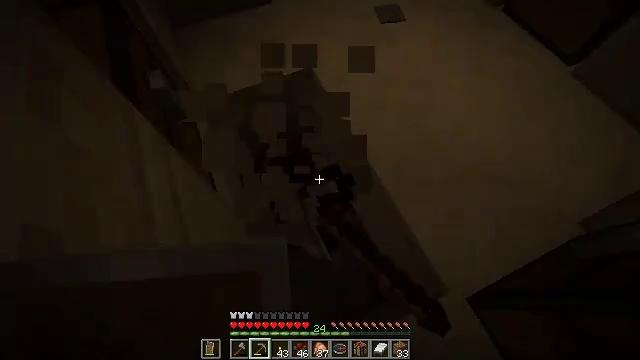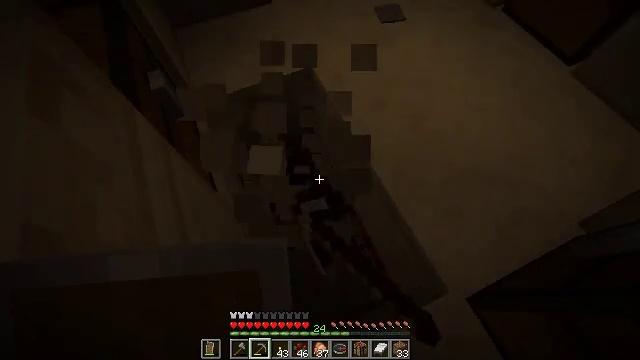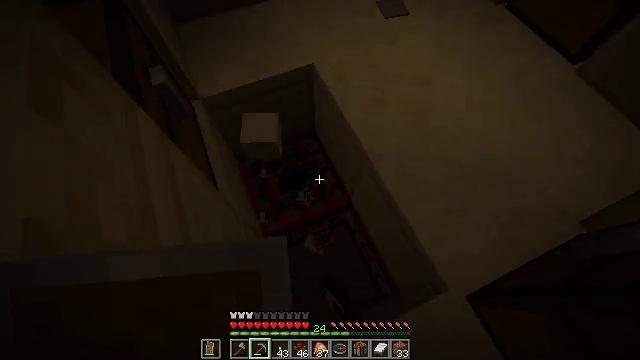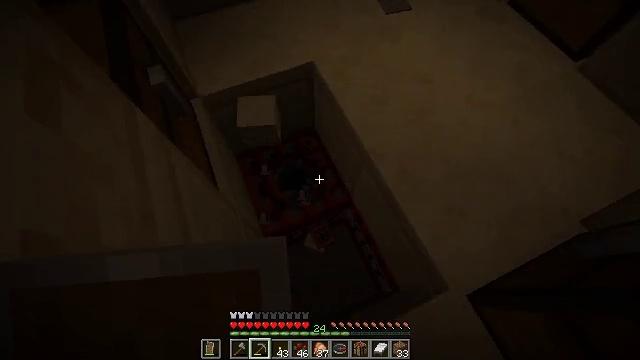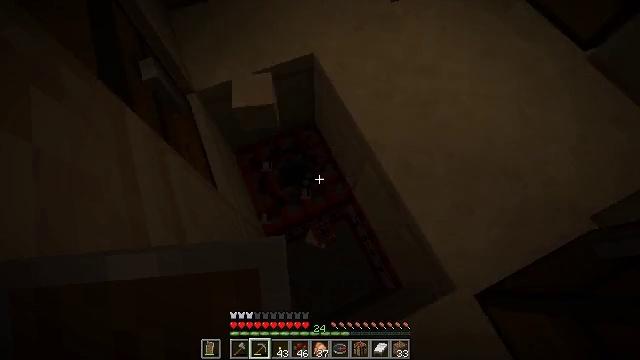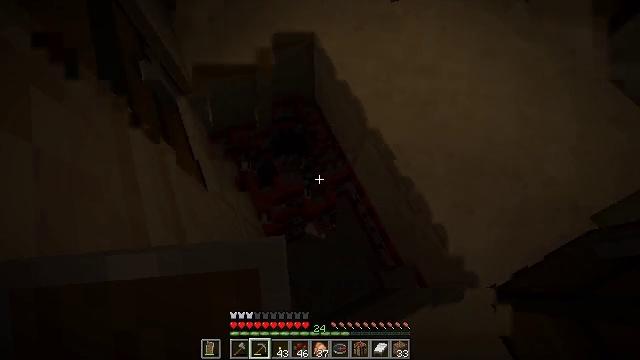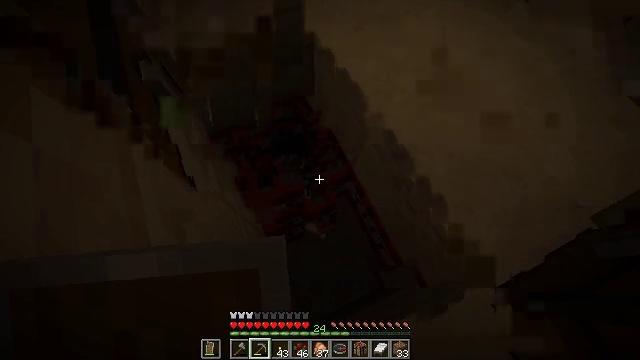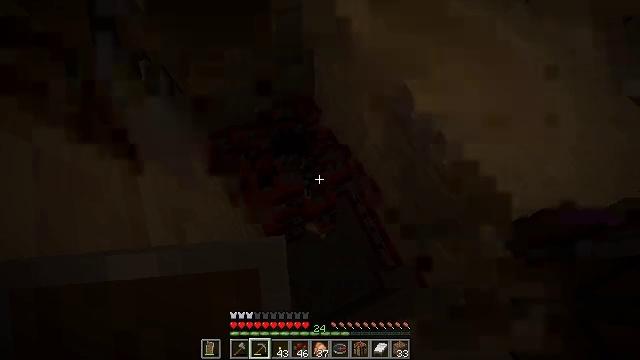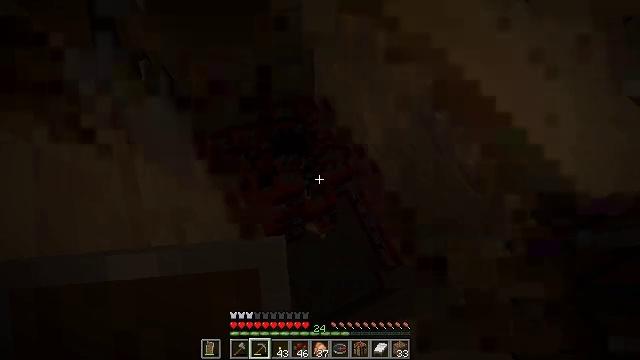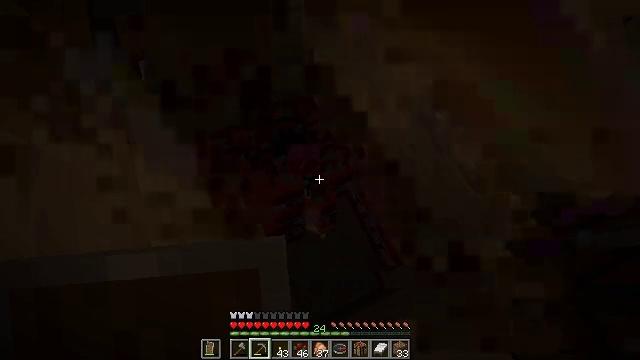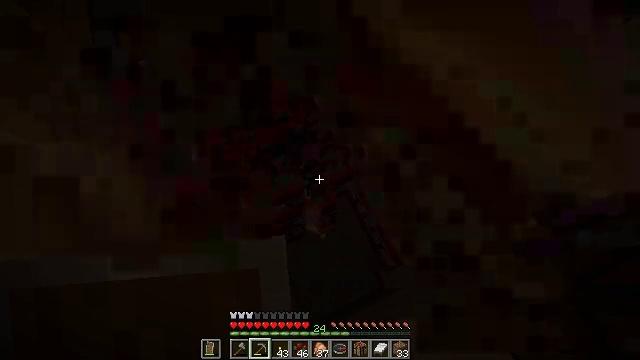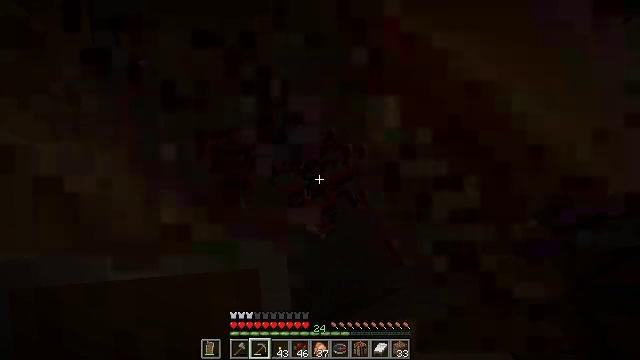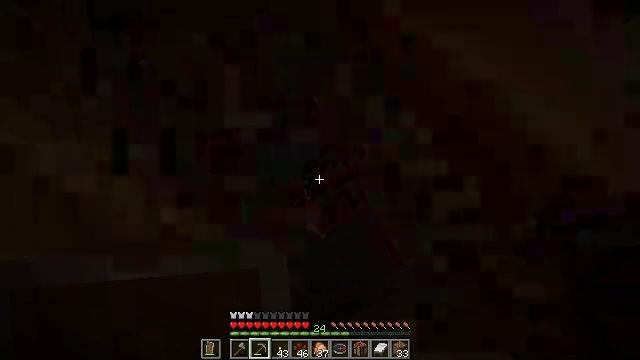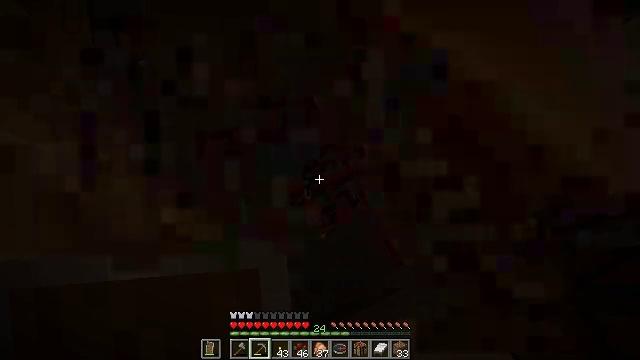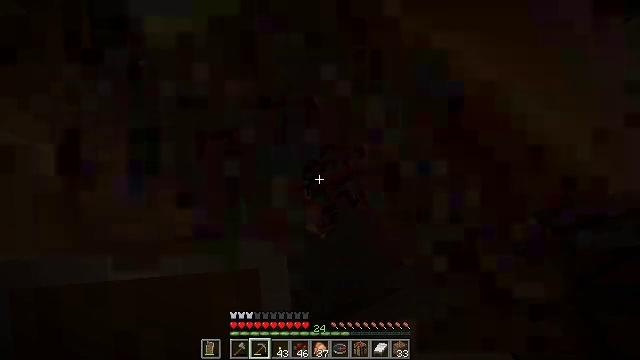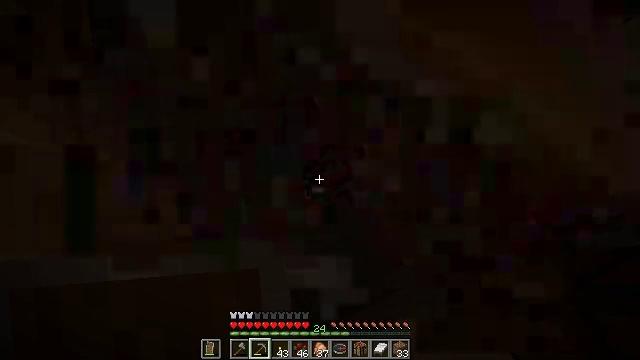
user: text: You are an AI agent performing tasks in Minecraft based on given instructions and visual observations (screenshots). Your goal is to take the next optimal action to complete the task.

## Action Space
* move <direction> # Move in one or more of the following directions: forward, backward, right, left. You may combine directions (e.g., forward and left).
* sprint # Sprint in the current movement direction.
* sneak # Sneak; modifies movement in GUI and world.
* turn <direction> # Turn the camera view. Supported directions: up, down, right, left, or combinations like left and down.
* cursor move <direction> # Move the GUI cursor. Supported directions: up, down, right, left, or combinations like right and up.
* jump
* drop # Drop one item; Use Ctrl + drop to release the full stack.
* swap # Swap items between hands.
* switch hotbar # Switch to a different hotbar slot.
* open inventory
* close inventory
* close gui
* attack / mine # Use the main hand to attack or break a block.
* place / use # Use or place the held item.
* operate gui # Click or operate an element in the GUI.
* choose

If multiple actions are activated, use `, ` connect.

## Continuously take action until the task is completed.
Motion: motion action
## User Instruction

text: Destroy the TNT to retrieve it.
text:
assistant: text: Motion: attack / mine
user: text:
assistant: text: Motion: no_op
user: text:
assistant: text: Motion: move left
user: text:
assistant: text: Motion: move left, turn down
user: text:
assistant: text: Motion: move left, turn right and down
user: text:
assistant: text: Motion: turn right
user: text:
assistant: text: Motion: turn right
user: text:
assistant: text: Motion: no_op
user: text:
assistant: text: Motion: no_op
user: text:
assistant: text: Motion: turn right and up
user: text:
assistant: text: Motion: attack / mine
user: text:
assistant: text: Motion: attack / mine
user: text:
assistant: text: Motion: attack / mine
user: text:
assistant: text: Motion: turn up, attack / mine
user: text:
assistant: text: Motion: sneak, turn right and up
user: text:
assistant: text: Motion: sneak, turn right and up
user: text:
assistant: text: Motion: sneak, turn right and up
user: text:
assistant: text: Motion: move left, sneak, turn right and up
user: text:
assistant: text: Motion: move left, sneak, turn right
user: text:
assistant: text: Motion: move left, sneak, turn right
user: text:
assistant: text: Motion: move left, sneak, turn right and down
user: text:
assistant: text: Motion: move left, sneak, turn right and up
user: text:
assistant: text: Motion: sneak, turn right and up
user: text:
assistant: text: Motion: sneak, turn right and up
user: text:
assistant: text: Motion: sneak, attack / mine
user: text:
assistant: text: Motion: sneak, attack / mine
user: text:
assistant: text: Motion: sneak, turn left, attack / mine
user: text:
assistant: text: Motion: sneak, turn left and up
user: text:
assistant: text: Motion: sneak, turn left and up
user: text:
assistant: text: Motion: sneak, turn left and up